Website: ulta-beauty
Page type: account-selection
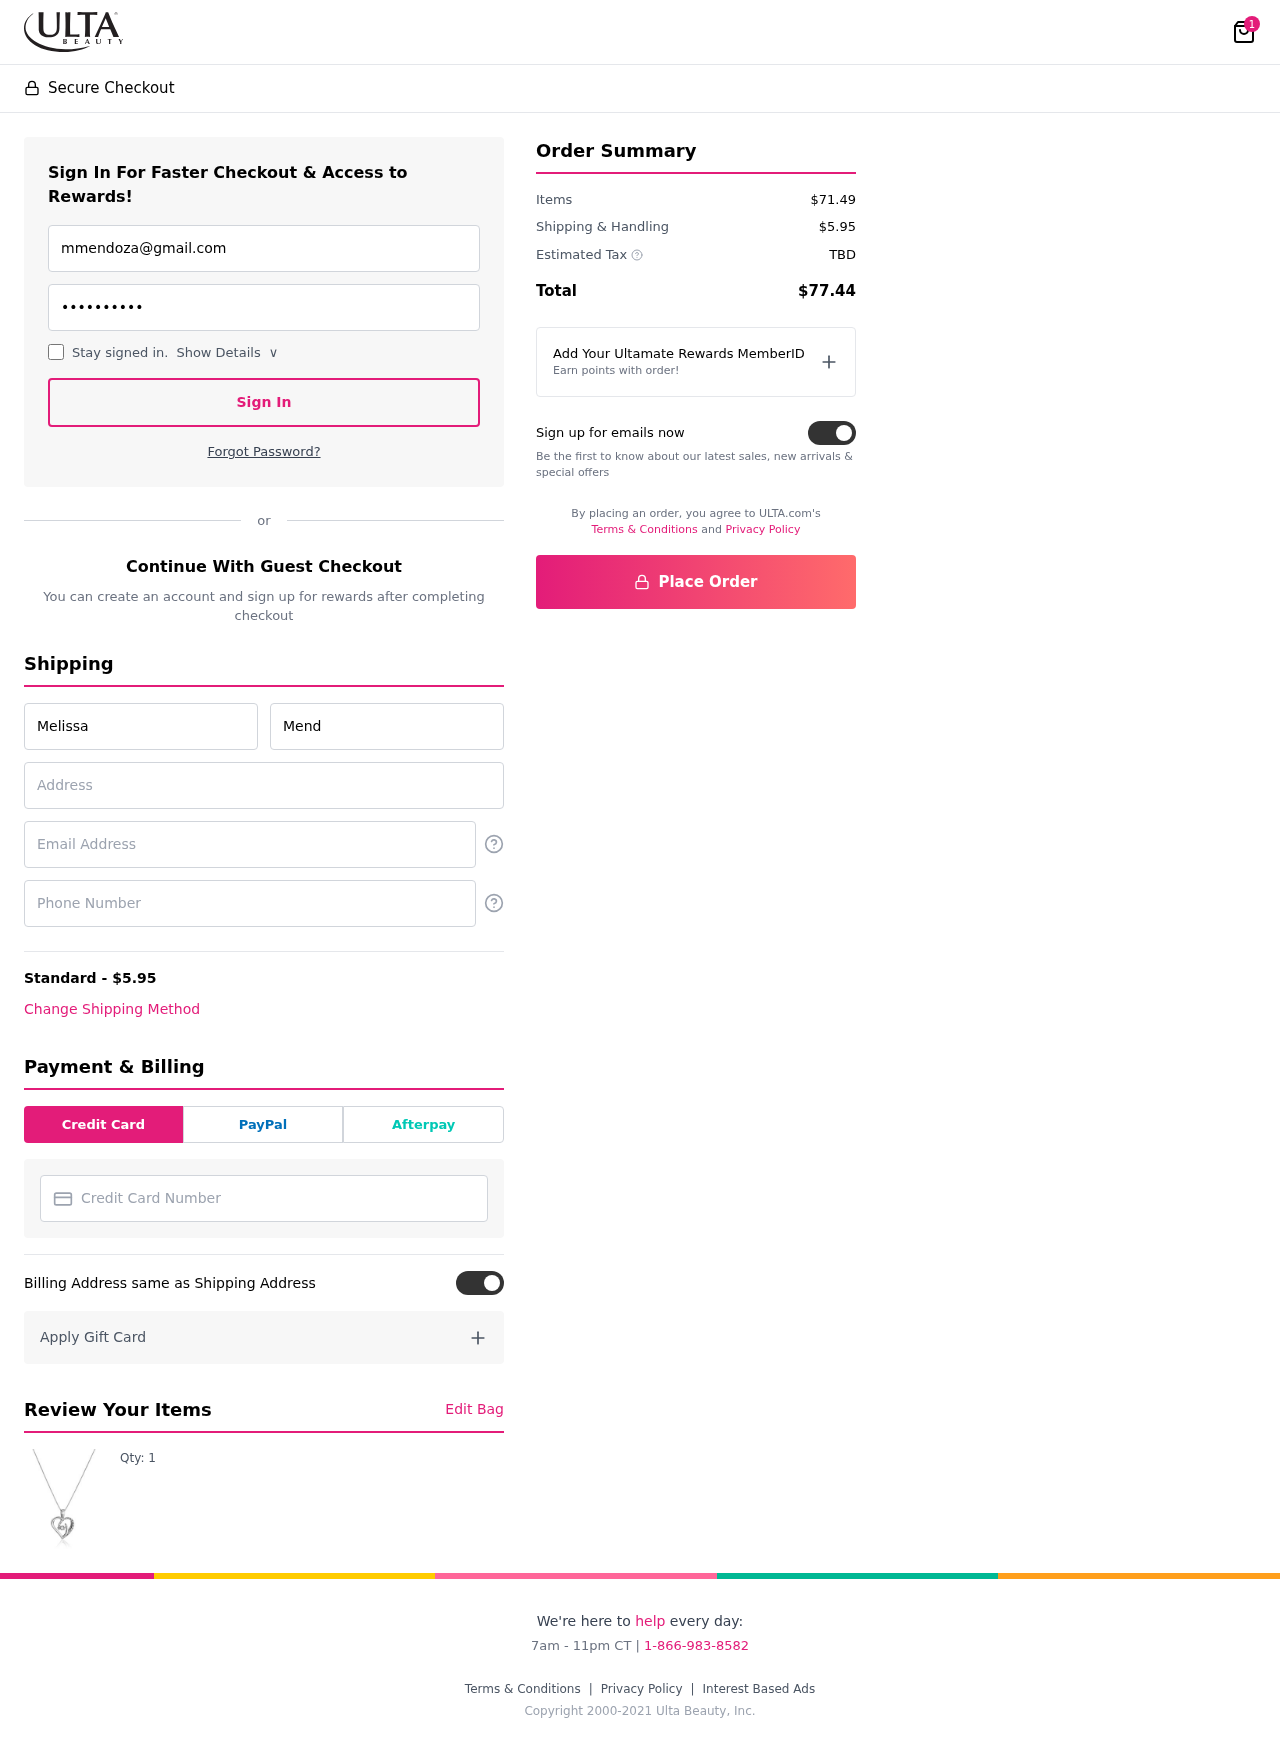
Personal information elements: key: PII_CARD_NUMBER
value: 2233 5157 0837 4998
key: PII_EMAIL
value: mmendoza@gmail.com
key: PII_EMAIL2
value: mmendoza@gmail.com
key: PII_FIRSTNAME
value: Melissa
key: PII_LASTNAME
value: Mendoza
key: PII_PHONE
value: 8746498794
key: PII_STREET
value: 87905 Romero Divide
Product elements: key: PRODUCT1_QUANTITY
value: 1
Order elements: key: ORDER_NUM_ITEMS
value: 1
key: ORDER_SHIPPING_COST
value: $5.95
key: ORDER_SUBTOTAL
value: $71.49
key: ORDER_TAX
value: TBD
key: ORDER_TOTAL
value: $77.44